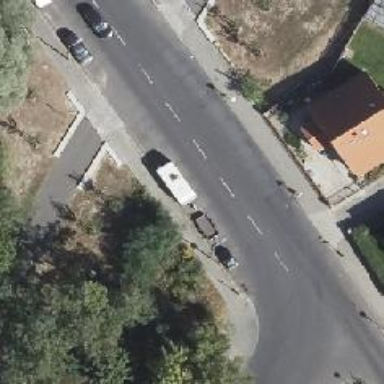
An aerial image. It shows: Unclassified asphalt road with separate sidewalk.